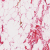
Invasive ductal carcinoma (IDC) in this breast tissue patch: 0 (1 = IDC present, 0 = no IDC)